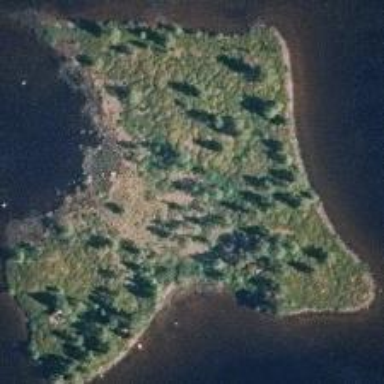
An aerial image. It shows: Islet surrounded by woodland.